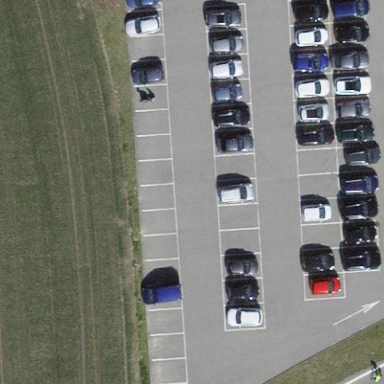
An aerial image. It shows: Parking area with surface.